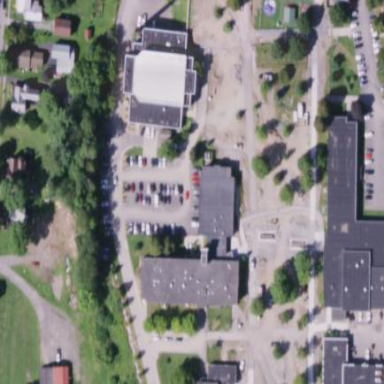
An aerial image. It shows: College building.